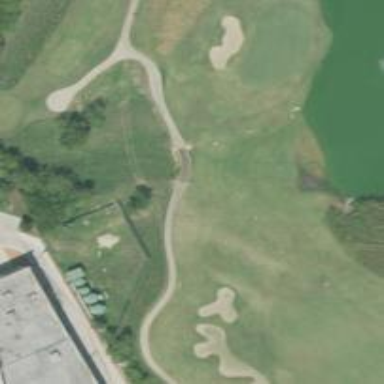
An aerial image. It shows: Golf cartpath that is also road path.